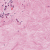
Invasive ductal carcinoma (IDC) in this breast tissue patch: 0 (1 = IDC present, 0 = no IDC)